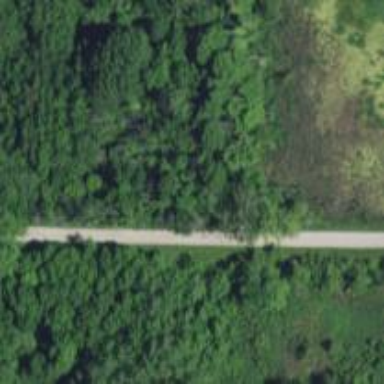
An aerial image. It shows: Unclassified road.